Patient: sex M, age 94
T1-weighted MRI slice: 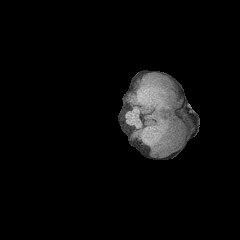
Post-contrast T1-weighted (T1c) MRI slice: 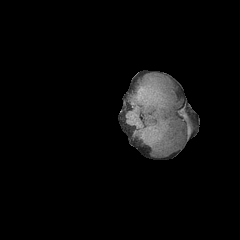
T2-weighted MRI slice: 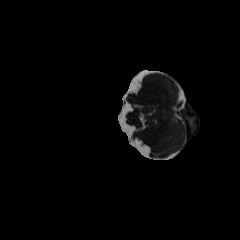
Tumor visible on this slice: no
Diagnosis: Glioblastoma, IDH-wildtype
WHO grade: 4